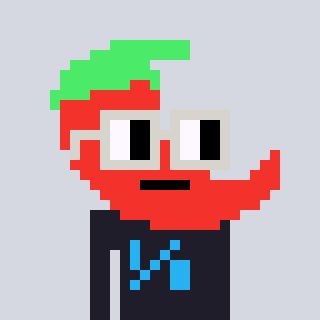
a pixel art character with square light gray glasses, a chilli-shaped head and a grayscale-colored body on a cool background